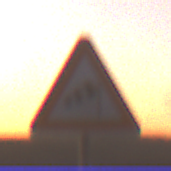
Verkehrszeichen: SeitenwindVonRechts
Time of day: SunriseSunset
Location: Outdoor (Nature)
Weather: PartlyCloudy
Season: NotSpecified
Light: Natural